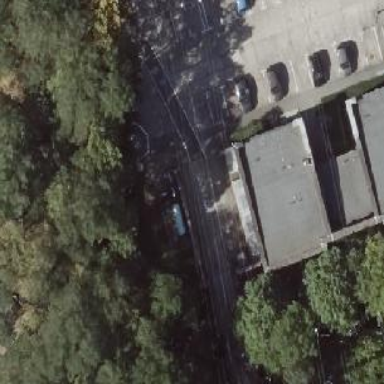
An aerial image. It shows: Asphalt footway.